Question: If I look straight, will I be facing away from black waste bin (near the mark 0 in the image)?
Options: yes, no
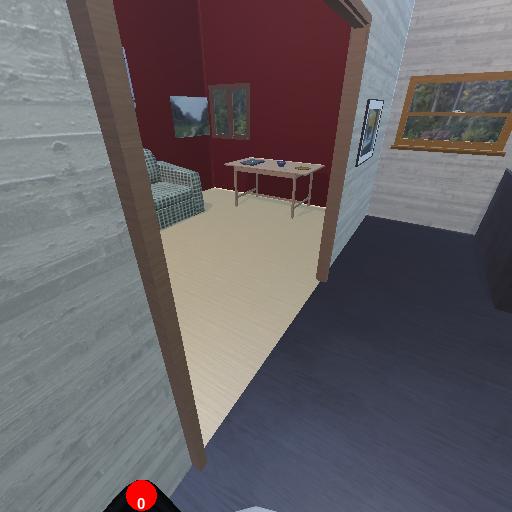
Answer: yes